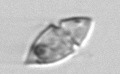
Label: Amphidinium